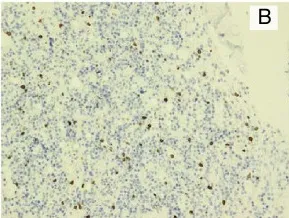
Immunohistochemistry performed on bone marrow biopsy section (20x). , negative for CD5.
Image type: pathology (immunostaining)